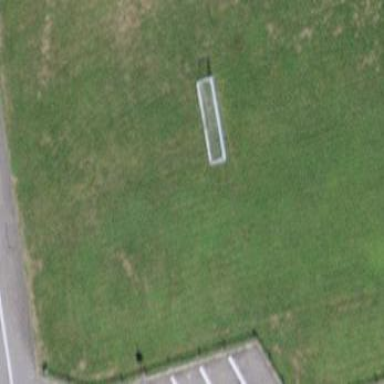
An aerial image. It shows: Soccer pitch for leisureland activities.